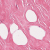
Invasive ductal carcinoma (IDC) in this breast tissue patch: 0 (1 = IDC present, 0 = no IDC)